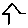
Label: house